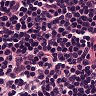
Metastatic tissue present: no